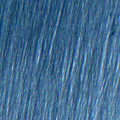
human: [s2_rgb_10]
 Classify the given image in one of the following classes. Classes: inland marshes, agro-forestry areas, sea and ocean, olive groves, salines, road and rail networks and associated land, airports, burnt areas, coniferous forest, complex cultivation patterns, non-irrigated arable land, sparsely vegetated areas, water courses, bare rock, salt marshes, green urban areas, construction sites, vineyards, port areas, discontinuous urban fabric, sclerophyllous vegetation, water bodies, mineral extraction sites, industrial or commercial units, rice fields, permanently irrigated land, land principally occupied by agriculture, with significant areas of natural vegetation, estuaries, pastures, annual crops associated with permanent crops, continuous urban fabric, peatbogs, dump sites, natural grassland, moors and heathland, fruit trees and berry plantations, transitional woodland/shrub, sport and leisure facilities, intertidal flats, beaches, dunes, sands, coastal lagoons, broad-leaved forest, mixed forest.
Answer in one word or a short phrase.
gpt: continuous urban fabric